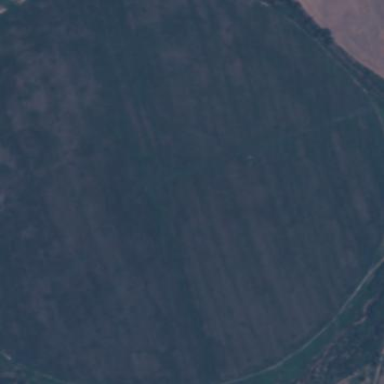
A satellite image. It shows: Farmland with wheat crops growing.